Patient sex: F
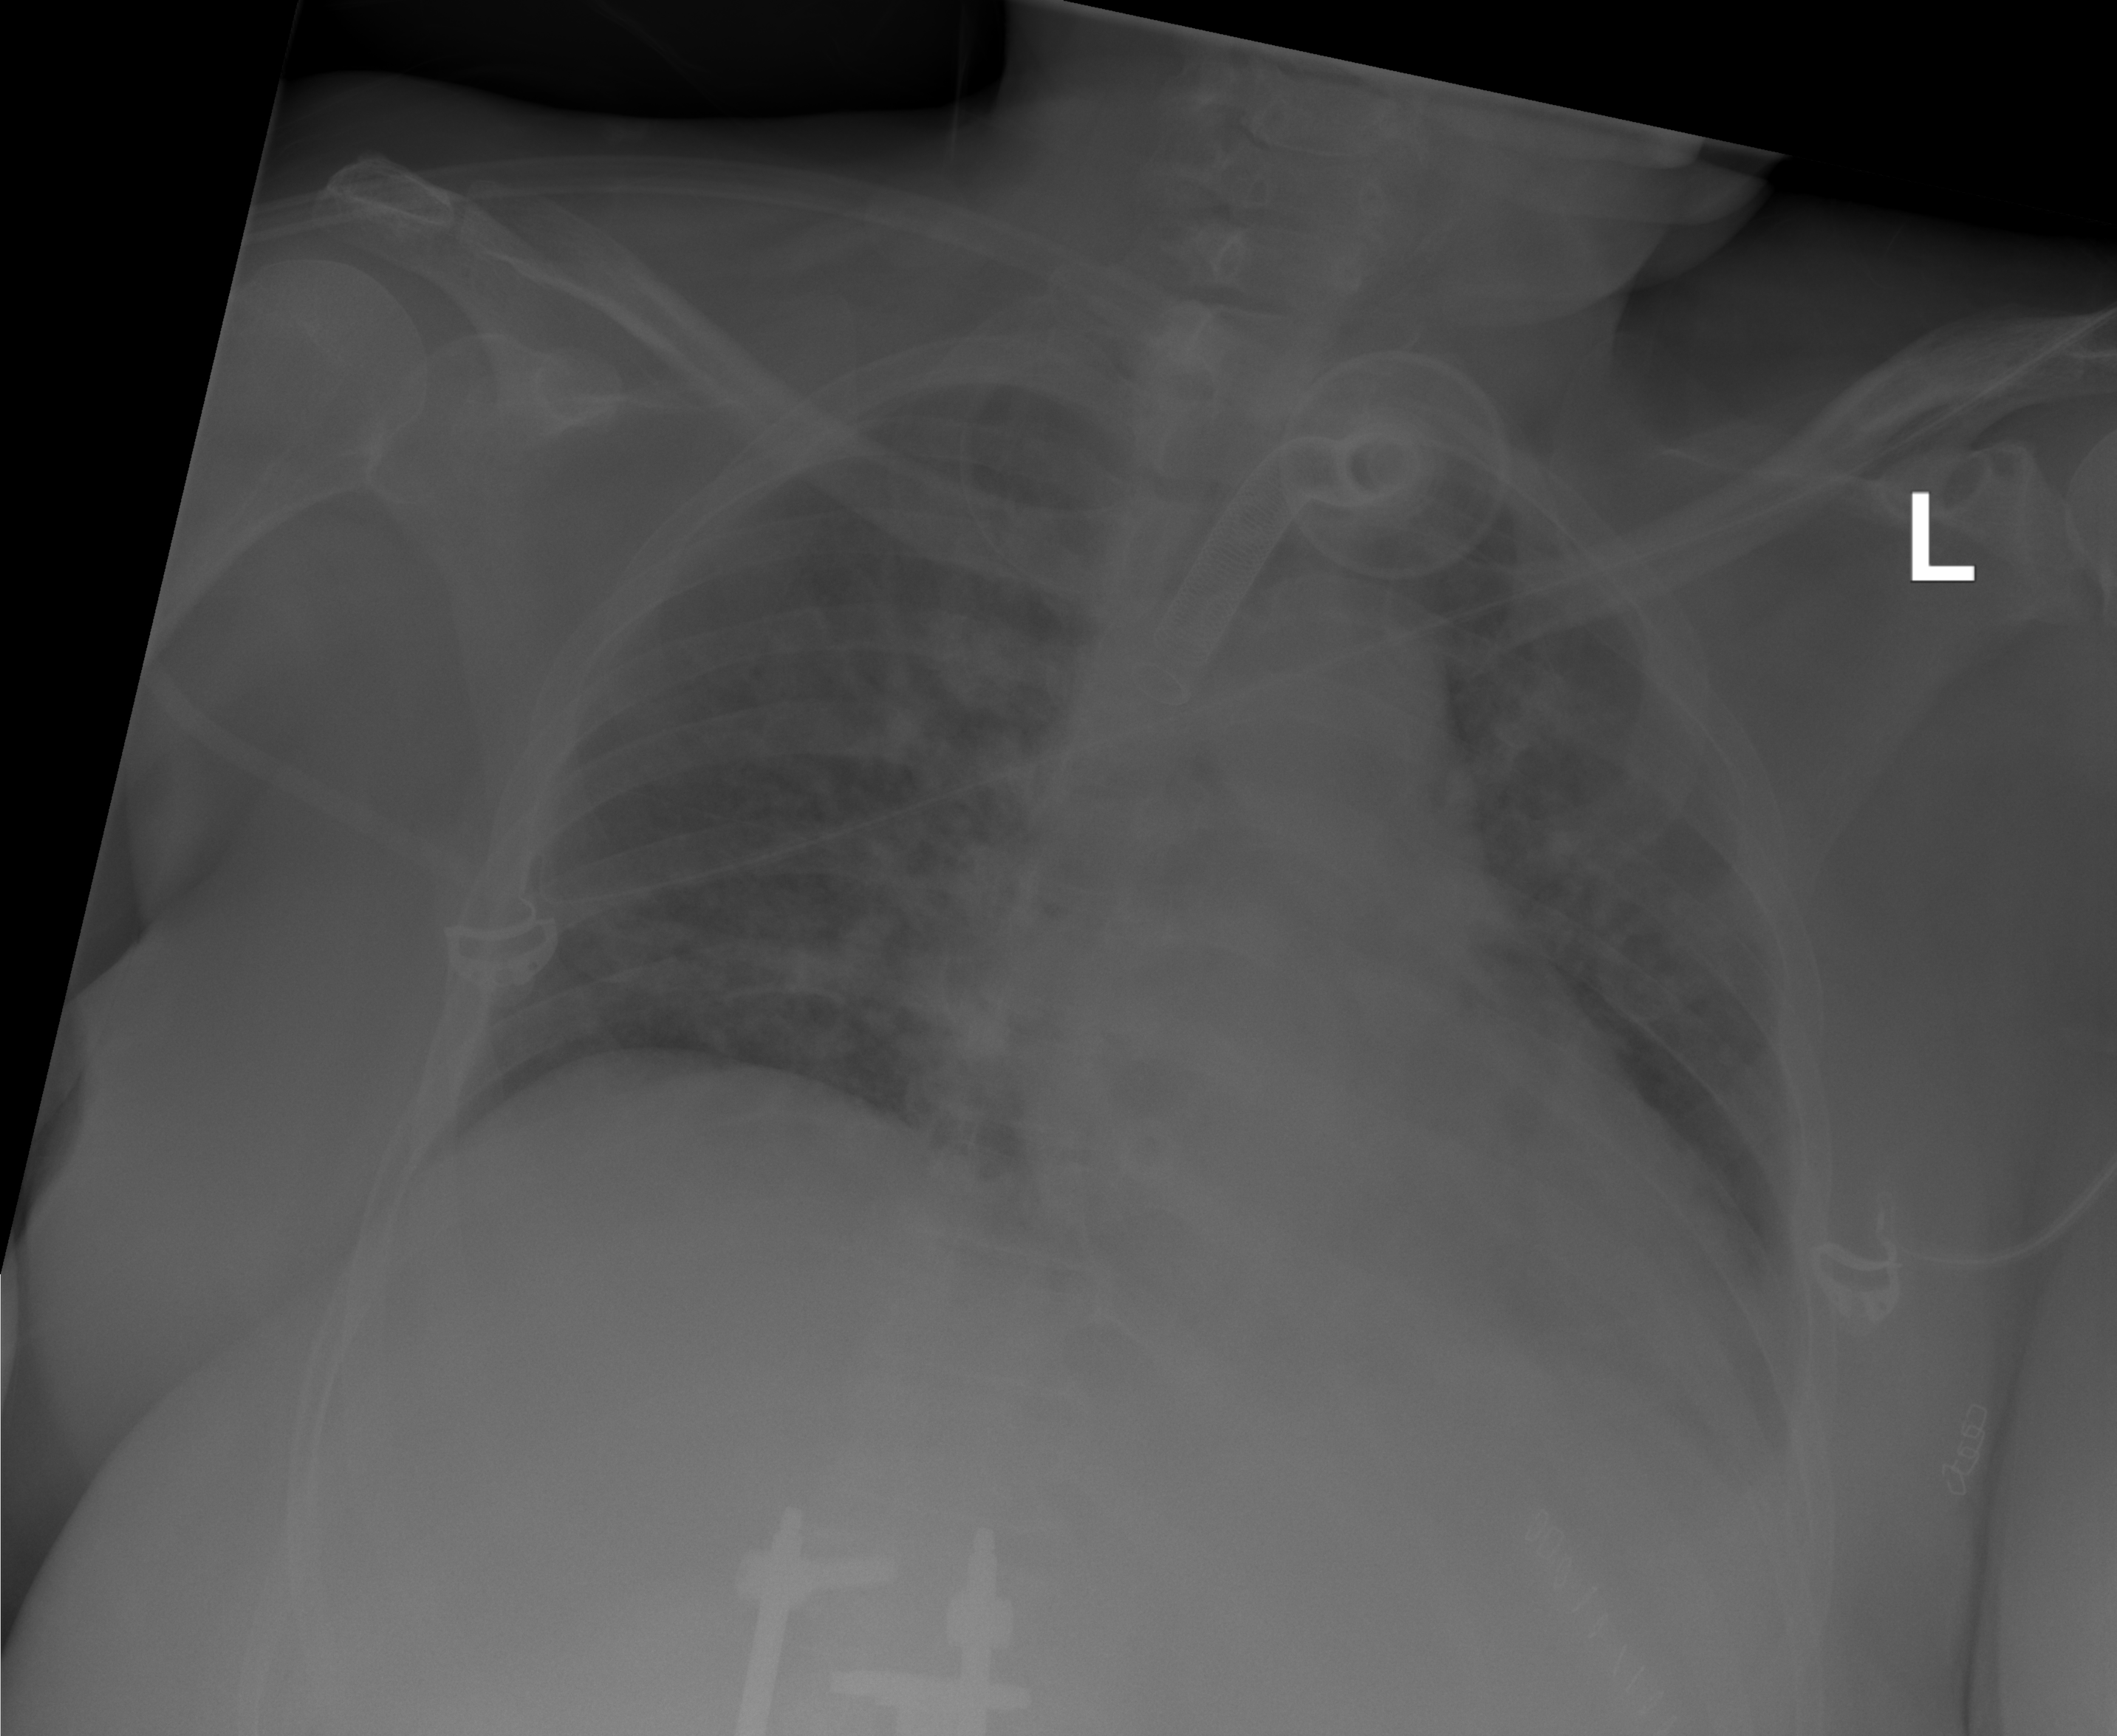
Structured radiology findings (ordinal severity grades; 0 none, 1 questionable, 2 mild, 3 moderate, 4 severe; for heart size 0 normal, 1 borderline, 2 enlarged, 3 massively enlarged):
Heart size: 1
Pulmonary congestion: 2
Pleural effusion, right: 0
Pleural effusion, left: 3
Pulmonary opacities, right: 3
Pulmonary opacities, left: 2
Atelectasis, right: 2
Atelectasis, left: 2